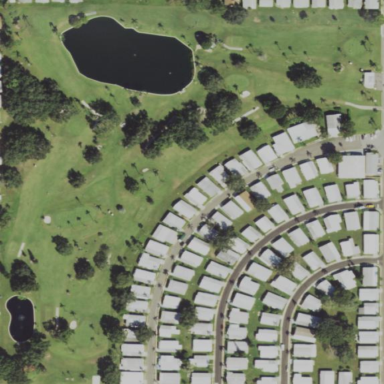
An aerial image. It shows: Golf course.